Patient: sex F, age 28
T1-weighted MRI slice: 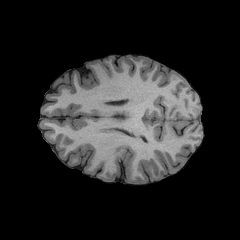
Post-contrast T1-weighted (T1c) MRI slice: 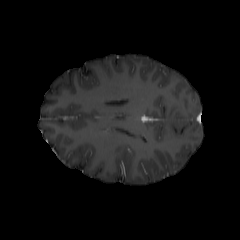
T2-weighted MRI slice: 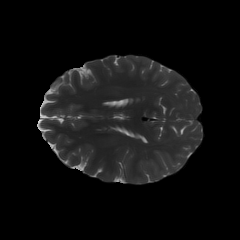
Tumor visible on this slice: no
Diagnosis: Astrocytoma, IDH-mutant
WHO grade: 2